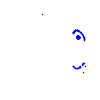
Particle: pion